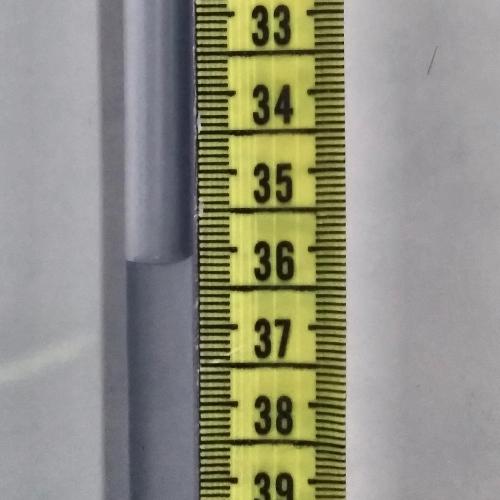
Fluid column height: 36.1 cm